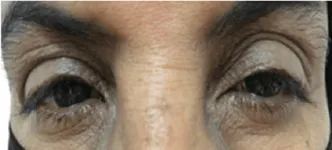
A 56-year-old with a history of diabetes mellitus and periorbital atopic dermatitis. . (a) Before Application of ointment.
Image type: medical_photograph (other_medical_photograph)